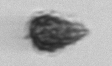
Label: Syracosphaera_pulchra